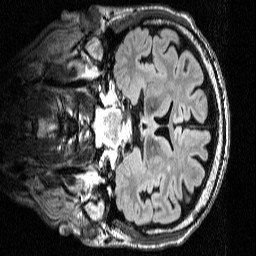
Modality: FLAIR
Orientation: coronal
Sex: male
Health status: ill
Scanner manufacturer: siemens
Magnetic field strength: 3 T
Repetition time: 7 s
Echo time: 0.372 s